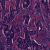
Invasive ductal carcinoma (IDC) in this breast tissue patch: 1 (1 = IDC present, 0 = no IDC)